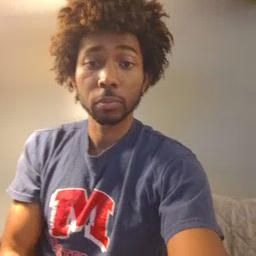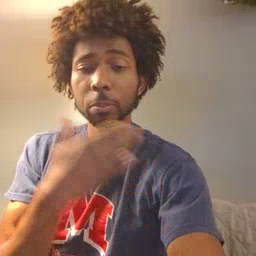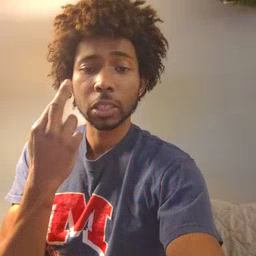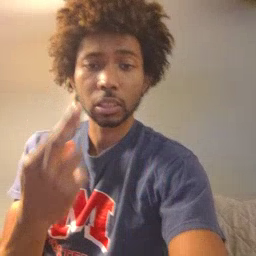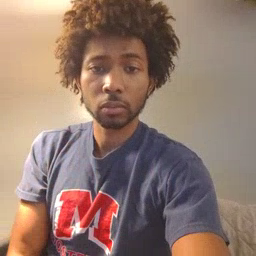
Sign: beside